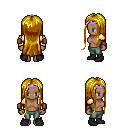
a pixel art fantasy rpg character, female body template, human, dark skin, gold arm armor, teal pants, blonde extra-long hairstyle, purple tiara, leather bracers, black shoes, four views (front, back, left, right), 2x2 character sprite sheet, small pixel art, hard edges, no anti-aliasing